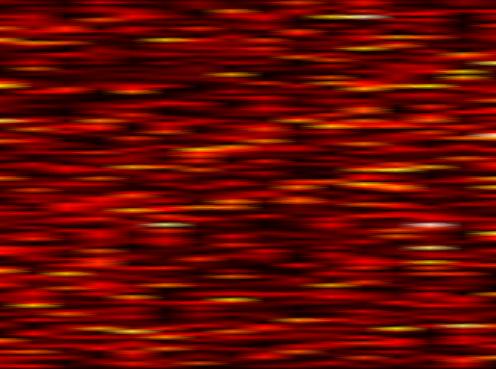
Label: UFMC